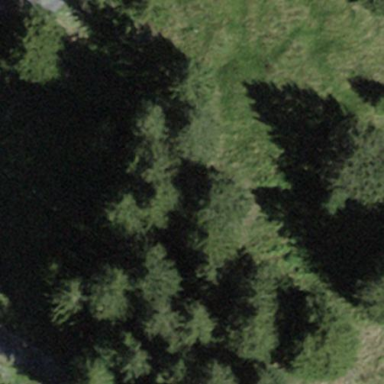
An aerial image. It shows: Beautiful woodland area.